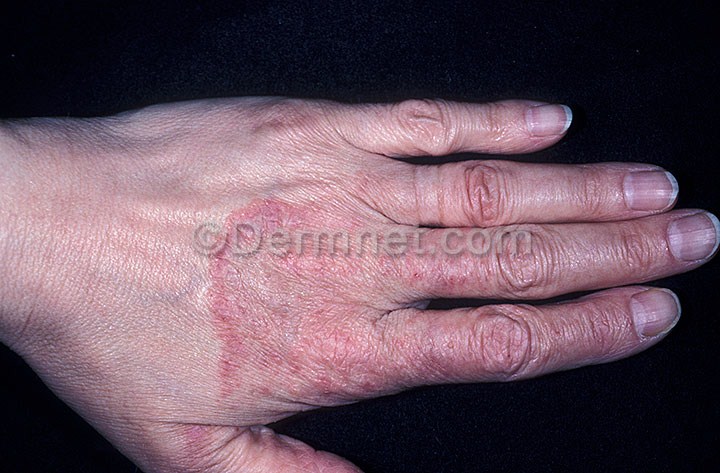
Disease: Tinea Ringworm Candidiasis and other Fungal Infections